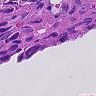
Metastatic tissue present: yes